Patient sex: M
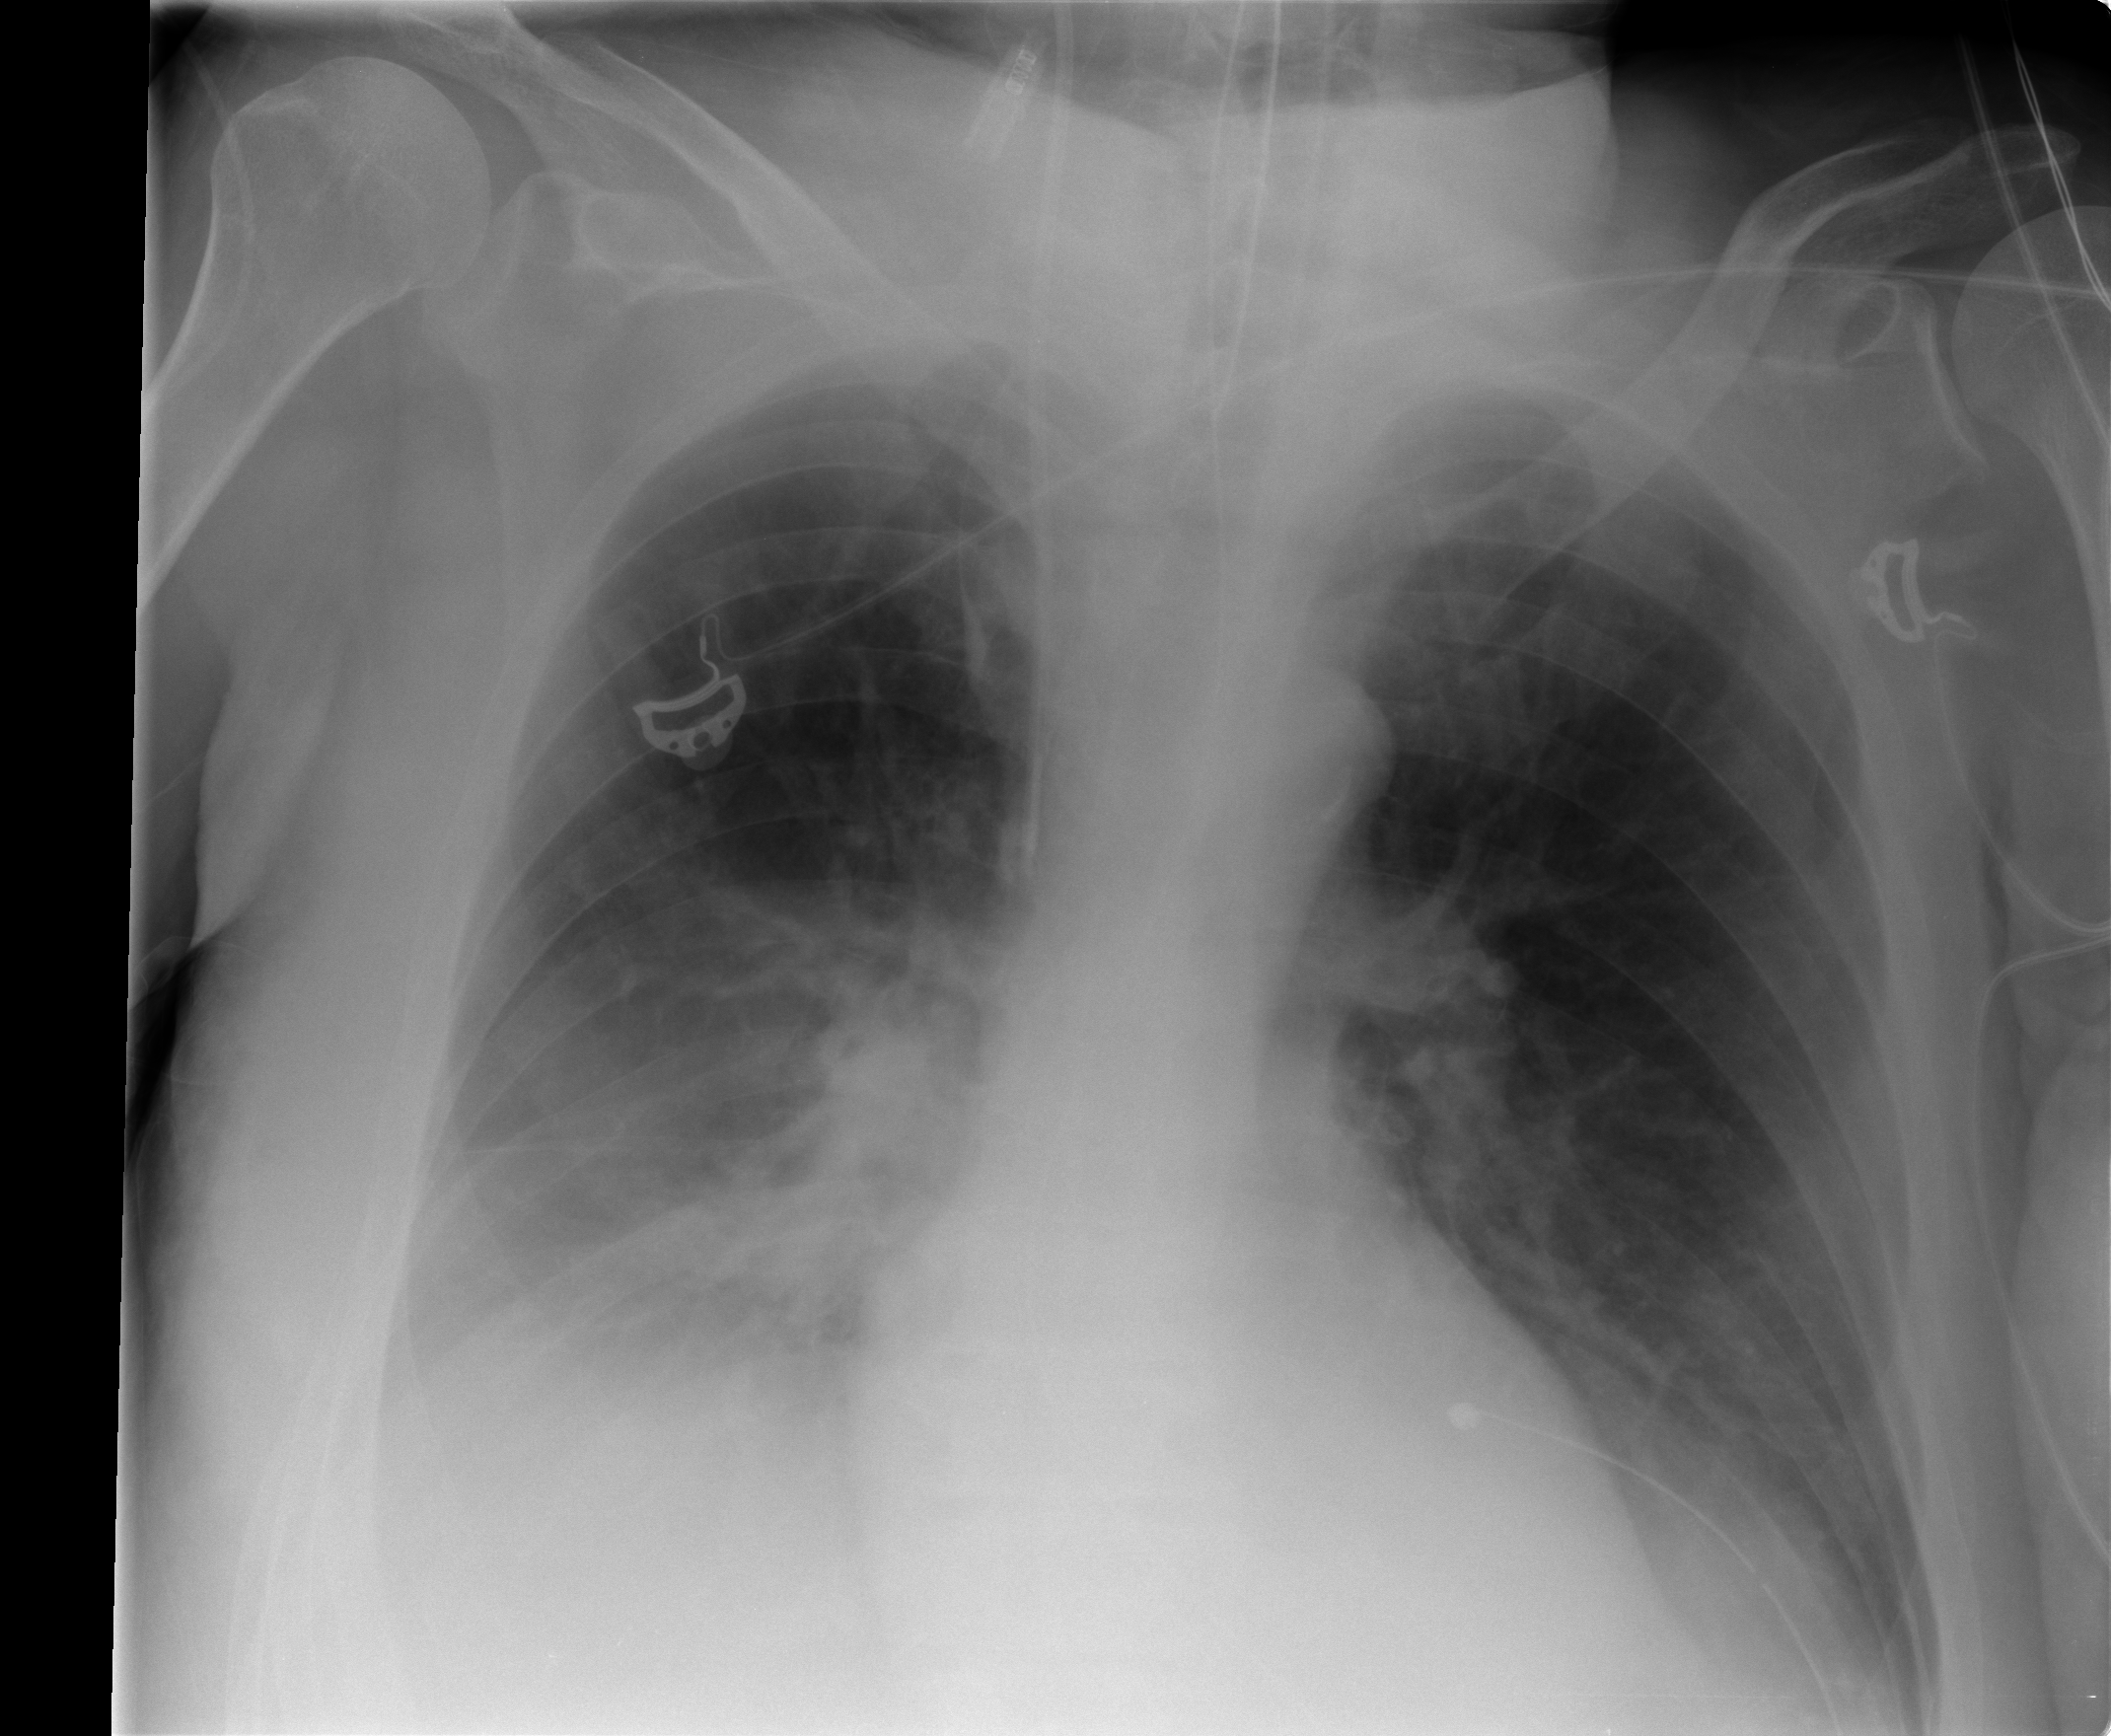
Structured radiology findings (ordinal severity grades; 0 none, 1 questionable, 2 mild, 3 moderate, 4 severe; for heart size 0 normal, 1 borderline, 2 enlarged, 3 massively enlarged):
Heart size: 0
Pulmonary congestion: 0
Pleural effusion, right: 2
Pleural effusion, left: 2
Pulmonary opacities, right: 2
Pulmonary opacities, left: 0
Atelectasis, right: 2
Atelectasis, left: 2